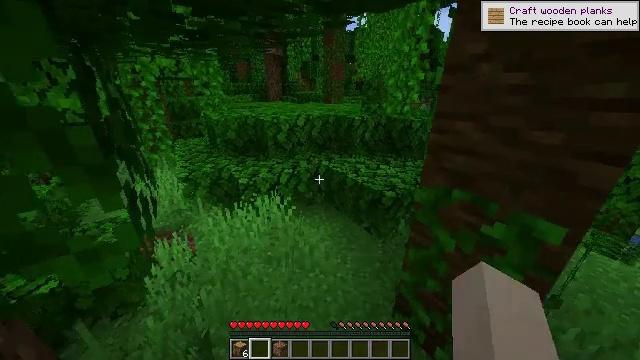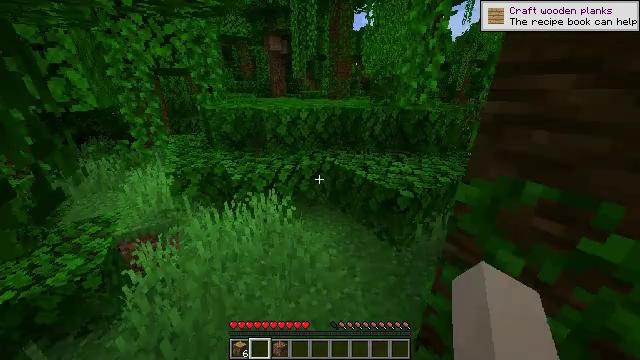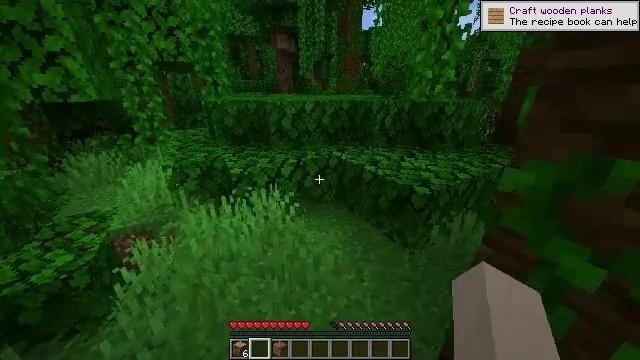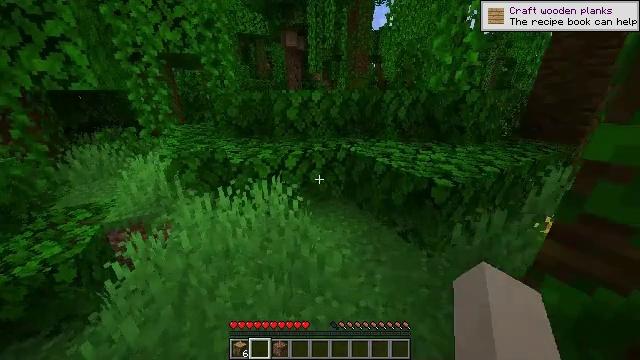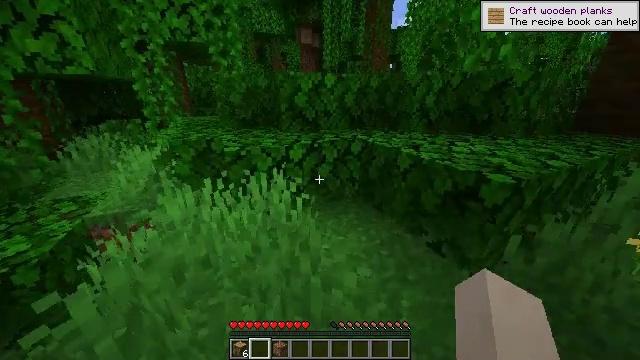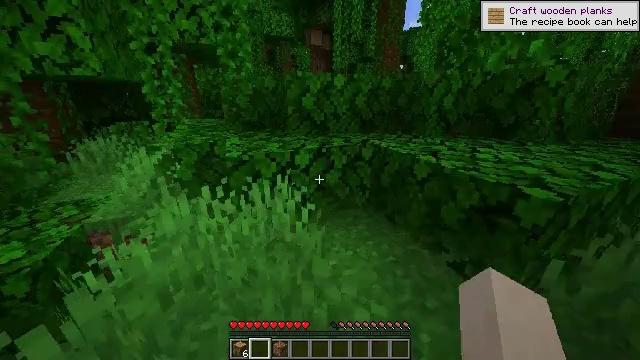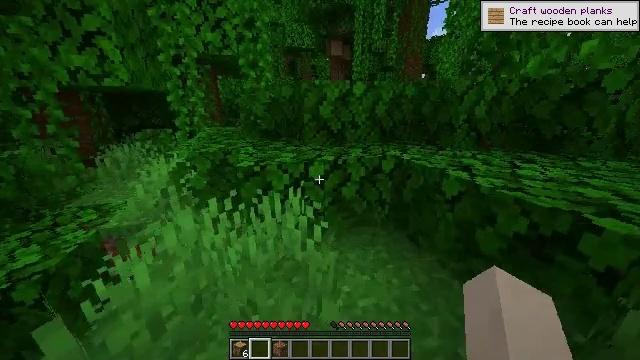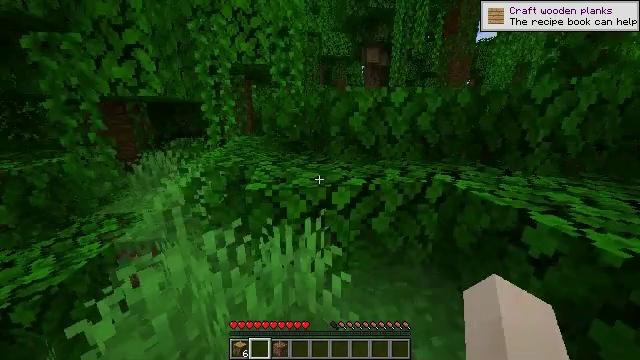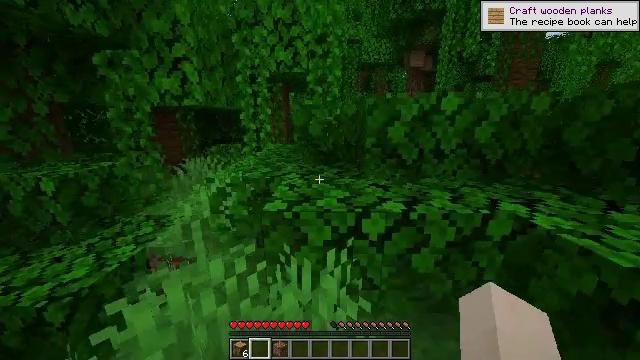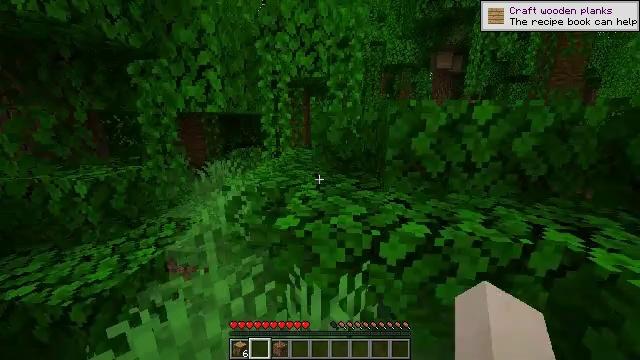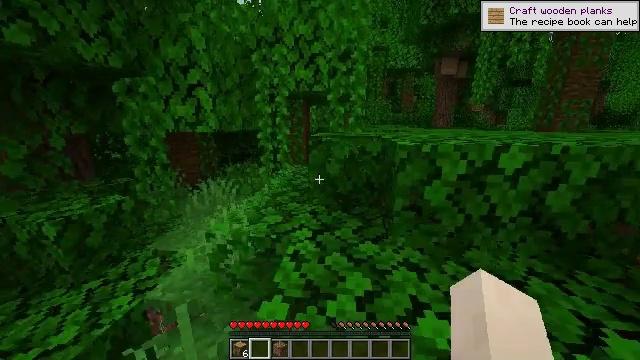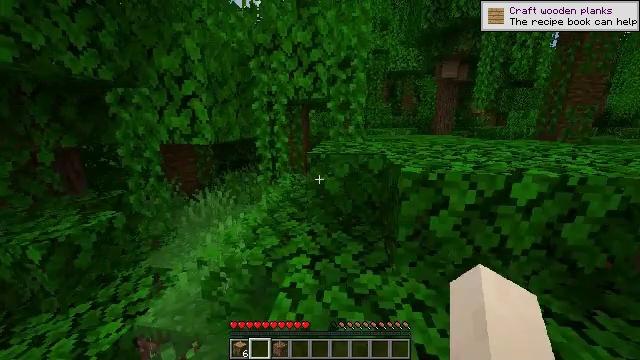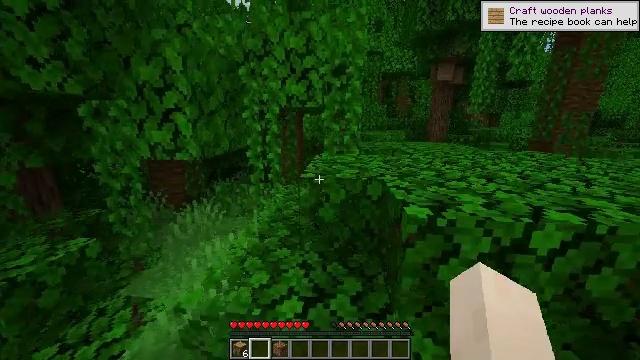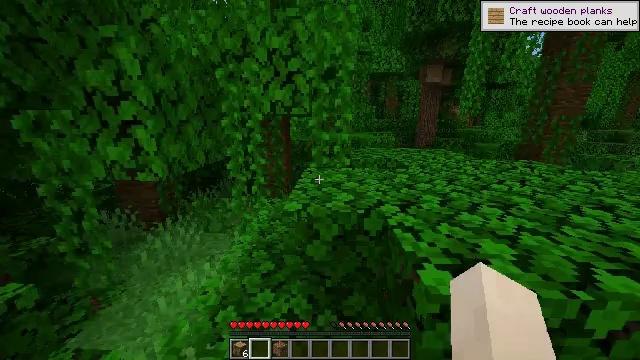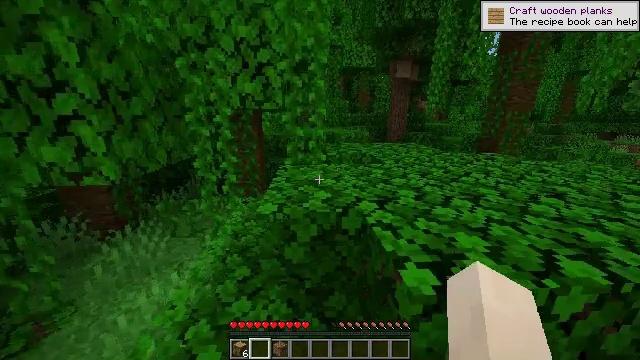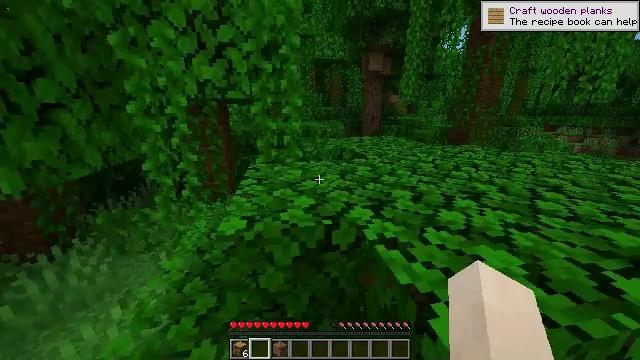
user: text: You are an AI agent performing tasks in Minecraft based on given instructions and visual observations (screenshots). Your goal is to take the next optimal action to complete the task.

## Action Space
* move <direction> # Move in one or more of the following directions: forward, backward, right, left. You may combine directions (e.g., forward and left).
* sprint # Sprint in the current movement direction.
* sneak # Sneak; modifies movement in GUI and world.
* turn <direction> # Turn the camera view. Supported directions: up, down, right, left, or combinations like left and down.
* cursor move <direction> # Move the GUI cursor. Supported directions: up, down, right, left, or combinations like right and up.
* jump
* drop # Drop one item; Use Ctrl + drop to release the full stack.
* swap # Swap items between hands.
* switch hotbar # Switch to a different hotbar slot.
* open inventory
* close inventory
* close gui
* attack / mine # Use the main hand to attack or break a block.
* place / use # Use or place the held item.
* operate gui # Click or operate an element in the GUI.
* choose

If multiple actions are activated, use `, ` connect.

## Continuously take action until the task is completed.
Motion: motion action
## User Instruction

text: Mine the tripwire.
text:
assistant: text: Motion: move forward, turn left
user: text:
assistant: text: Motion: move forward, turn left
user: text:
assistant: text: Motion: move forward, turn left
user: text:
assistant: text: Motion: move forward, turn left
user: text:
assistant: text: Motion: move forward, turn left
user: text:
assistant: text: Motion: move forward, turn left and up
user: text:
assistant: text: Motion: move forward, turn left and up
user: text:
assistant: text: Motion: move forward, turn left and up
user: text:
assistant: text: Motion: move forward, turn left, jump
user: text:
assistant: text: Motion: move forward, jump
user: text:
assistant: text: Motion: move forward, jump
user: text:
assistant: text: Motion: move forward, turn right, jump
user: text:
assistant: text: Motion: move forward, turn right
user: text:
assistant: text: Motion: move forward, turn right and down
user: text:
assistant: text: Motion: move forward, turn right and down
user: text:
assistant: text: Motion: move forward, turn right and down
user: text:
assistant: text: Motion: move forward, turn right
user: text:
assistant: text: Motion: move forward, turn right and down, jump
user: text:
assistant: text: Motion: move forward, turn right, jump
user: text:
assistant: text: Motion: move forward, turn right, jump
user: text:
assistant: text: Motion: move forward
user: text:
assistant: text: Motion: move forward
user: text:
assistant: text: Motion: move forward
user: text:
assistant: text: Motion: move forward
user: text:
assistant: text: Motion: move forward
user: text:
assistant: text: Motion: move forward
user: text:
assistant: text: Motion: move forward
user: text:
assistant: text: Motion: turn left
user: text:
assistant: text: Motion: turn left
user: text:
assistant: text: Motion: move forward, turn left